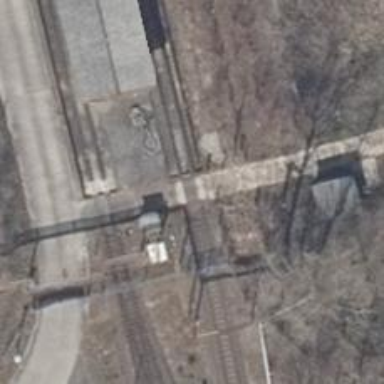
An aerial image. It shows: Railway level crossing.